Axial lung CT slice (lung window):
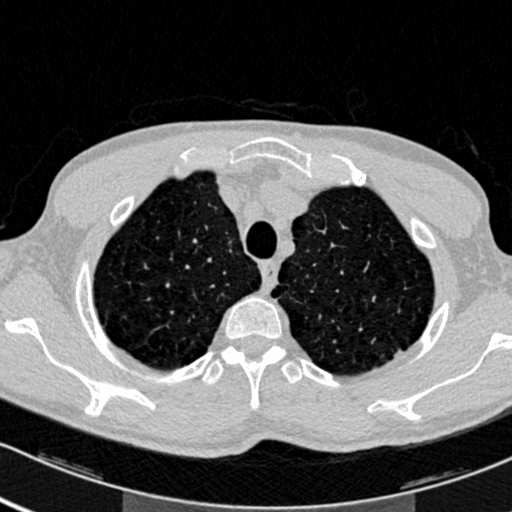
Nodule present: no